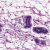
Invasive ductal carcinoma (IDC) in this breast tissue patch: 0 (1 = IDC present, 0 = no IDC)